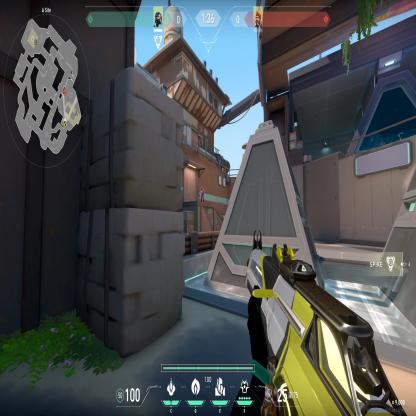
Label: enemy